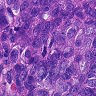
Metastatic tissue present: yes